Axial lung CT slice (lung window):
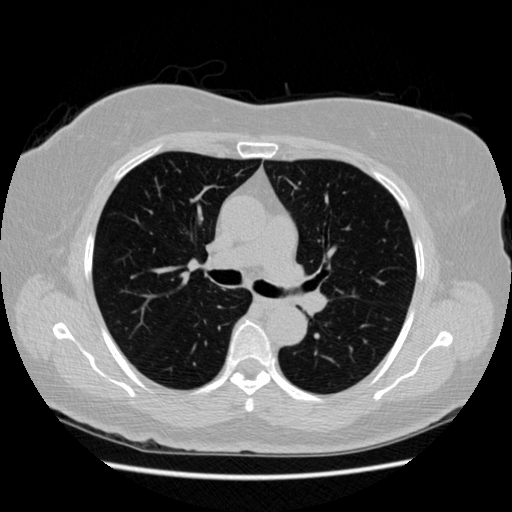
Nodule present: no